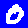
Digit: 0